Field crop: maize
Growth stage: 2
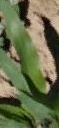
Species: maize